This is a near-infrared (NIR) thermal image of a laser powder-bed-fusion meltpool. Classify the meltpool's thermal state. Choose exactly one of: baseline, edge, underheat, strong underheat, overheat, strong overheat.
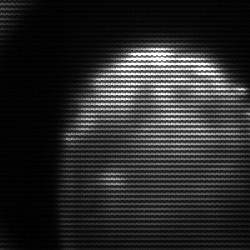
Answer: edge